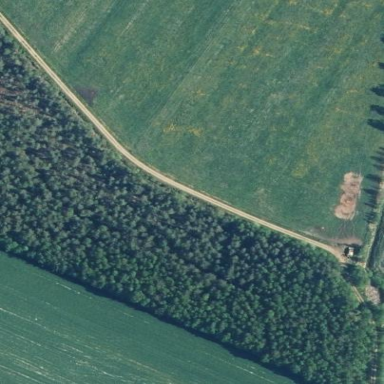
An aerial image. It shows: Forest area.